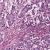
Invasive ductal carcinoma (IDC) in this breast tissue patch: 1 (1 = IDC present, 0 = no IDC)